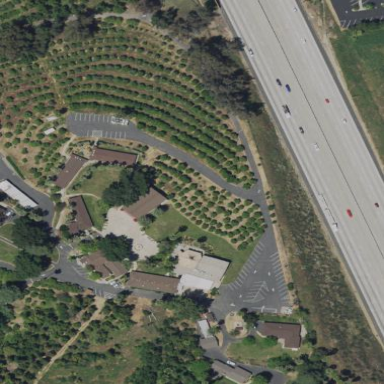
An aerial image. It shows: Orchard.